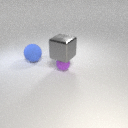
small purple rubber sphere below large gray metal cube